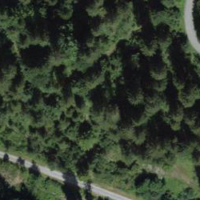
EUNIS habitat code: 43
Species observed at this site:
Lathyrus vernus